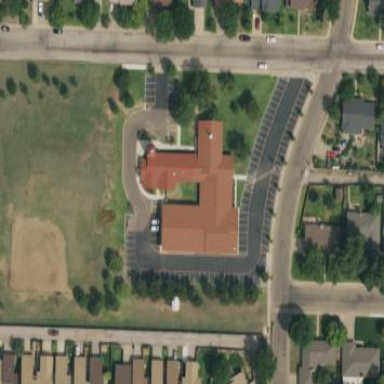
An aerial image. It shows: Building that is place of worship.